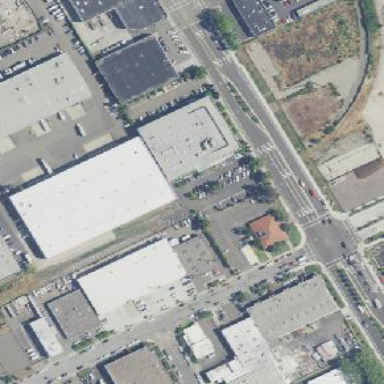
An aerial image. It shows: Warehouse building.